Interaction volume radius: 5 \u00c5
Interaction volume height: 15 \u00c5
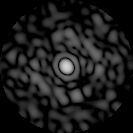
Disorder parameter: 0.8461